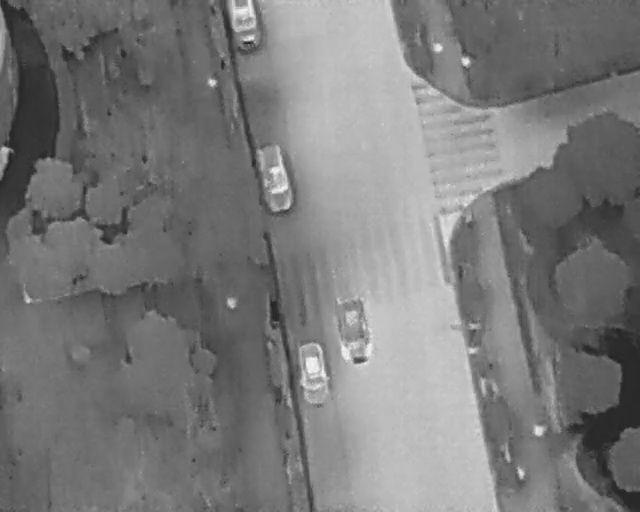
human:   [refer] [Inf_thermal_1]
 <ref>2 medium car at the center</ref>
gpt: <box>[[37, 31, 48, 37, 169], [49, 60, 60, 68, 165]]</box>

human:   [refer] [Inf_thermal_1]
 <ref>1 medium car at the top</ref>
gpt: <box>[[33, 1, 42, 8, 2]]</box>

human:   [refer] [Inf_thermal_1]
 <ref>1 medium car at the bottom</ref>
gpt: <box>[[43, 70, 53, 75, 170]]</box>